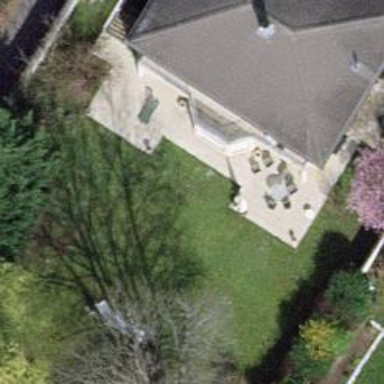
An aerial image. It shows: Garden surrounded by fence.